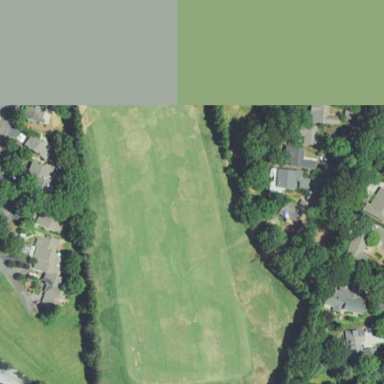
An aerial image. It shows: Grassy area used as driving range for golf.